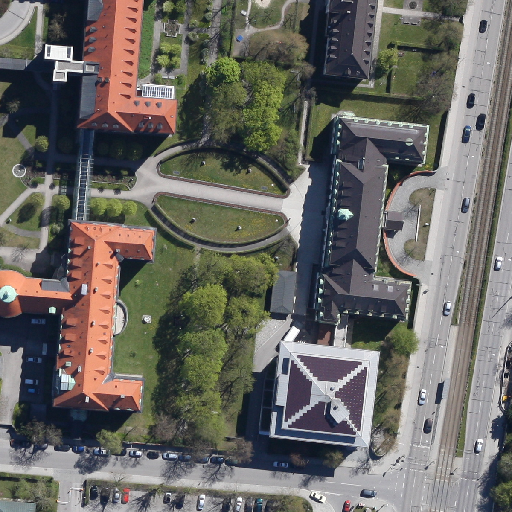
Referring expression: vehicle driving on the road